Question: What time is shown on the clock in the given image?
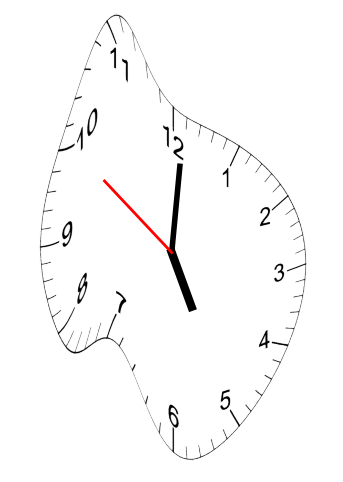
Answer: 05:00:50